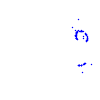
Particle: kaon